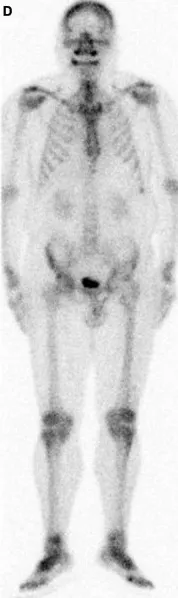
(B) X-ray of two-stage reconstruction.
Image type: radiology (scintigraphy)